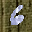
Label: 6